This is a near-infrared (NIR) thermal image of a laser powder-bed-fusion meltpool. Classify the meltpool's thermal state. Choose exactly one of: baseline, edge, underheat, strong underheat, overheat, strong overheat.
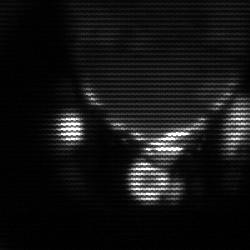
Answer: baseline